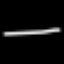
Label: line